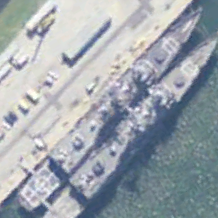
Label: cruiser